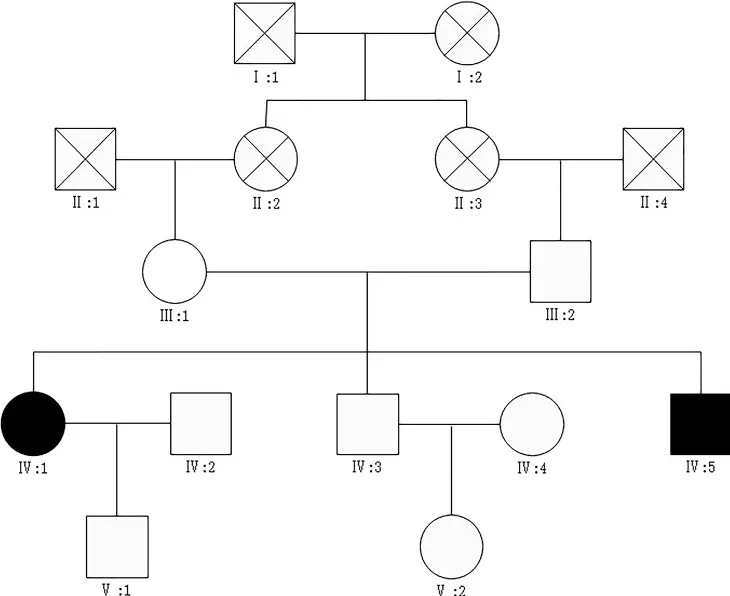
The pedigrees of the patients. affected male,. affected female,. unaffected male,. unaffected female, X mark: deceased.
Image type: radiology (x_ray)